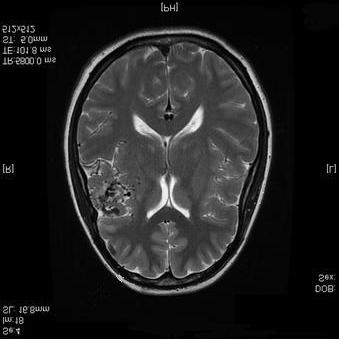
Label: notumor